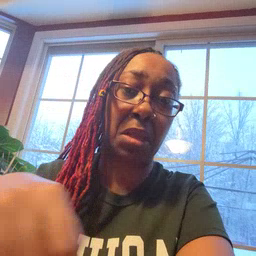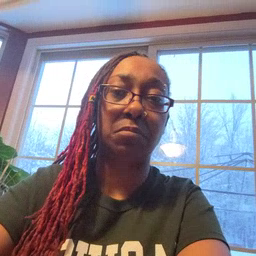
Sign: can